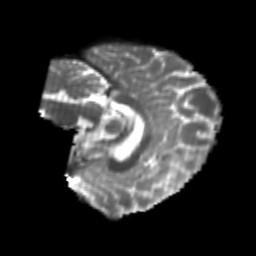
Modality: T2w
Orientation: sagittal
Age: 22
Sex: female
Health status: healthy
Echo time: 0.074 s